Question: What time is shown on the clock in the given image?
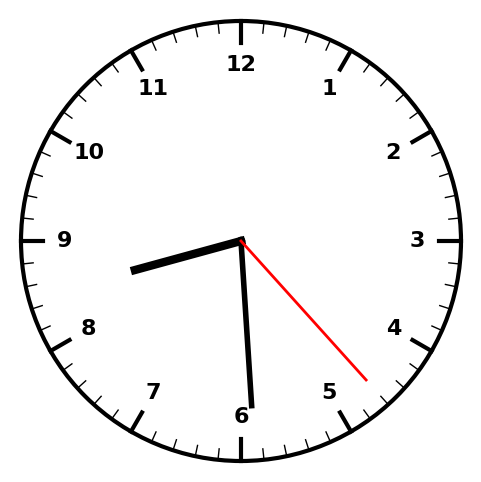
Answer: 08:29:23